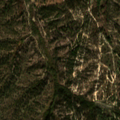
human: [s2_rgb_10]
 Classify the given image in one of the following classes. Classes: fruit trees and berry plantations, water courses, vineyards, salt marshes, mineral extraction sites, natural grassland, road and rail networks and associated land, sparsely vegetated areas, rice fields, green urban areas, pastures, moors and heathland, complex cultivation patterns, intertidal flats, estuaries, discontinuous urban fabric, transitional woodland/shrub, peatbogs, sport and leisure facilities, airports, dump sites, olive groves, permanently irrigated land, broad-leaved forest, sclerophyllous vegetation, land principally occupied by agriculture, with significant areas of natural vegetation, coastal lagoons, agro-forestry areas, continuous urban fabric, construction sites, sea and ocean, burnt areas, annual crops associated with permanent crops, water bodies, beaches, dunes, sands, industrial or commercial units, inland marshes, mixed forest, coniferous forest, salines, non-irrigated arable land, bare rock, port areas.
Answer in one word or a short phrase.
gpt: broad-leaved forest, mixed forest